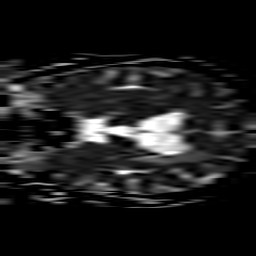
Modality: ADC
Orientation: coronal
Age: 59
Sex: female
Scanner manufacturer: philips
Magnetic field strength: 3 T
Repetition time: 3.076 s
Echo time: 0.076 s